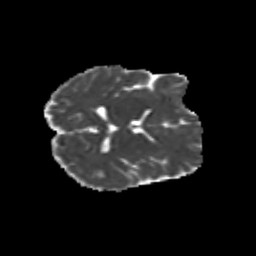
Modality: MD
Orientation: axial
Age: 24
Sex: male
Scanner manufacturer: siemens
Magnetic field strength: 3 T
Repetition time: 3.5 s
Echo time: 0.104 s